Field crop: maize
Growth stage: 2
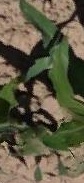
Species: maize